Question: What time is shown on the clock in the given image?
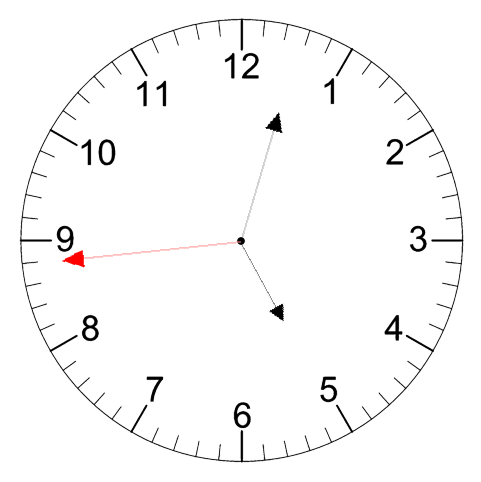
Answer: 05:02:44